Aerial crown-view tile of a tropical tree (Barro Colorado Island, Panama), acquired 20250715:
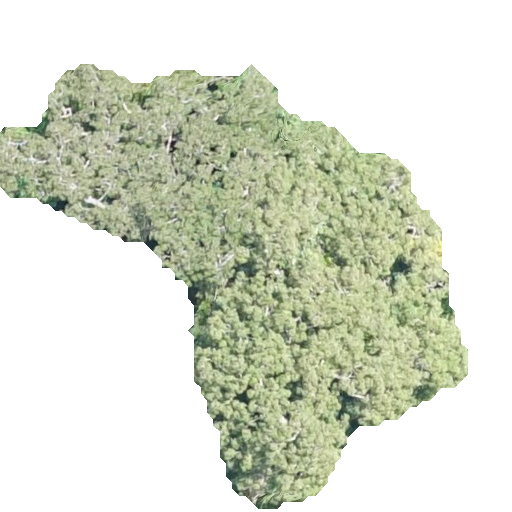
Species: Ceiba pentandra
GBIF accepted scientific name: Ceiba pentandra
Crown area: 163.497 m²